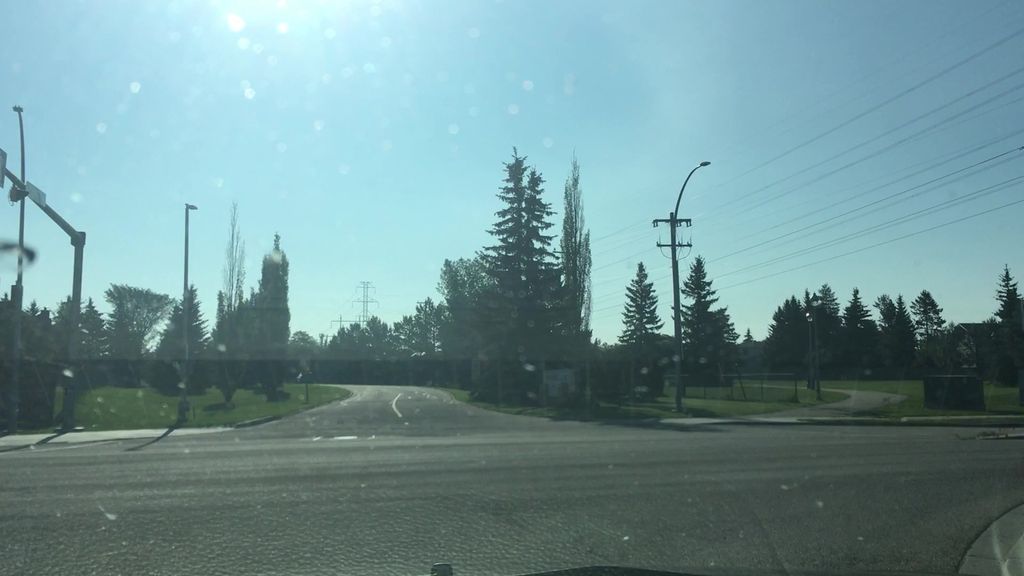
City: edmonton